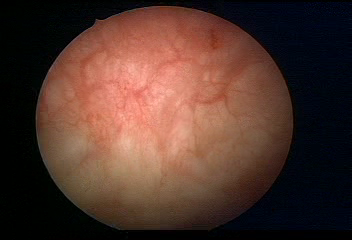
Modality: WLC
Class: Normal mucosa
Bladder cancer association: No